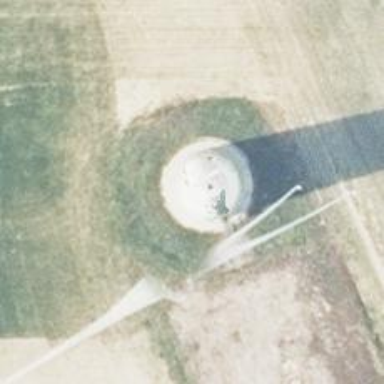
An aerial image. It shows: Wind turbine generator that utilizes wind as its source for generating electricity. It is of the horizontal axis type.